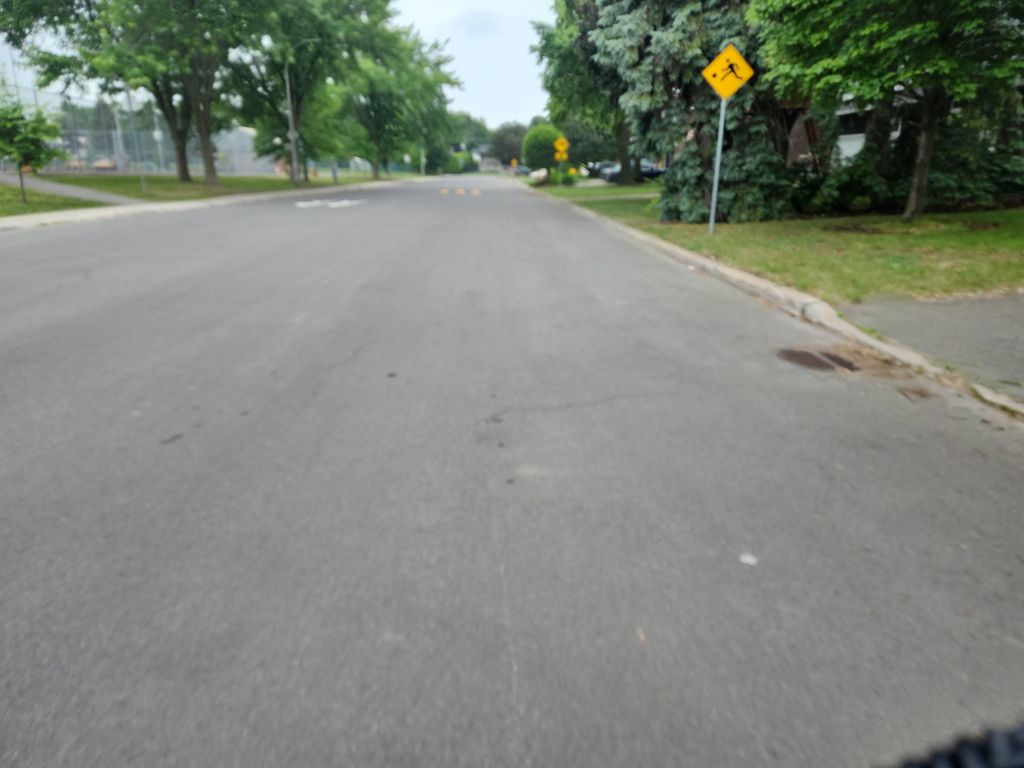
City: montreal